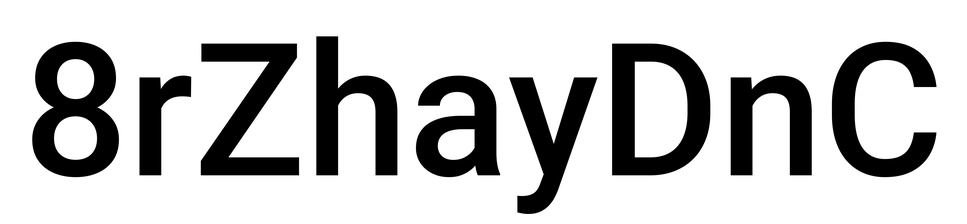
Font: Roboto_Medium